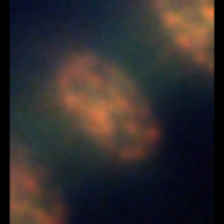
Taxon: Thalassiosira
Group: Diatoms